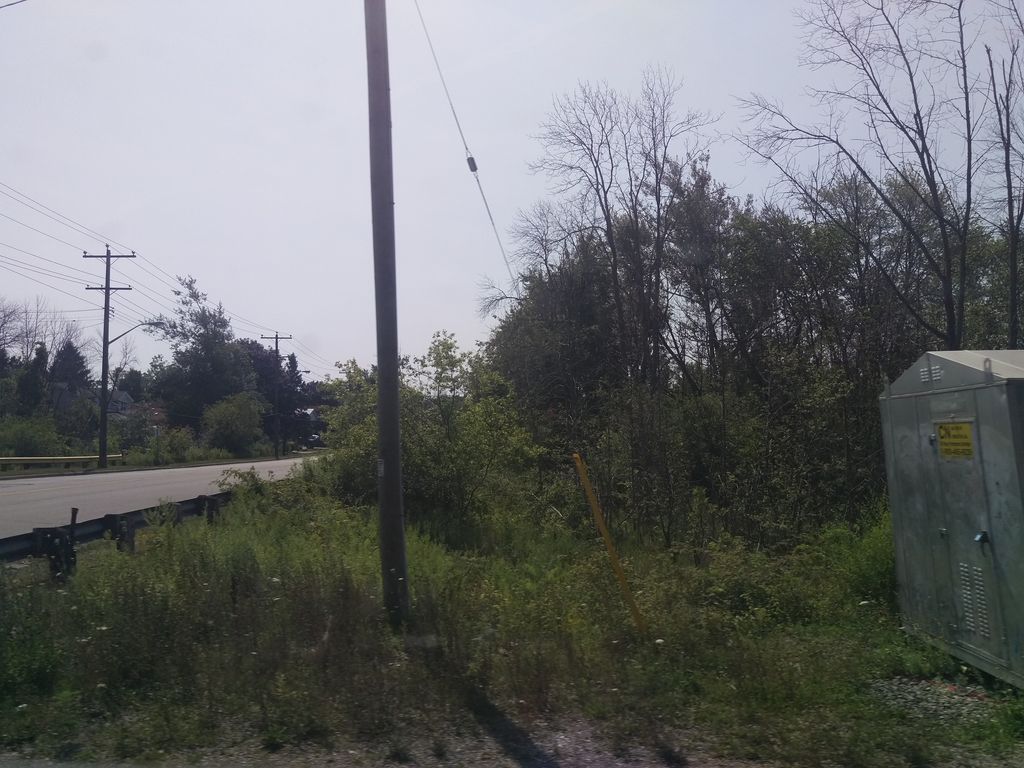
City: toronto